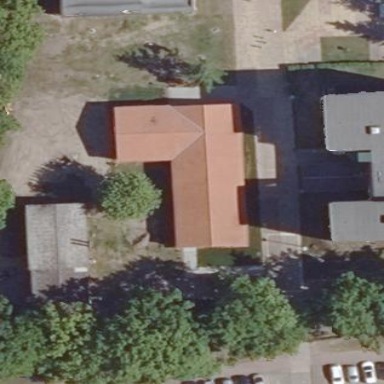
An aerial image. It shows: Kindergarten building.